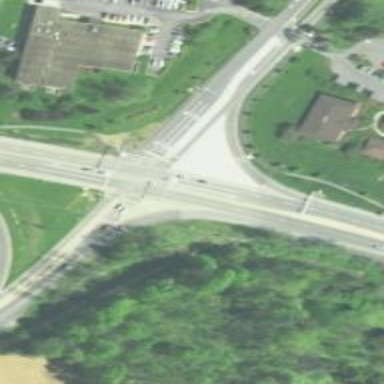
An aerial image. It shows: Crossing on the road.